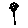
Label: flower